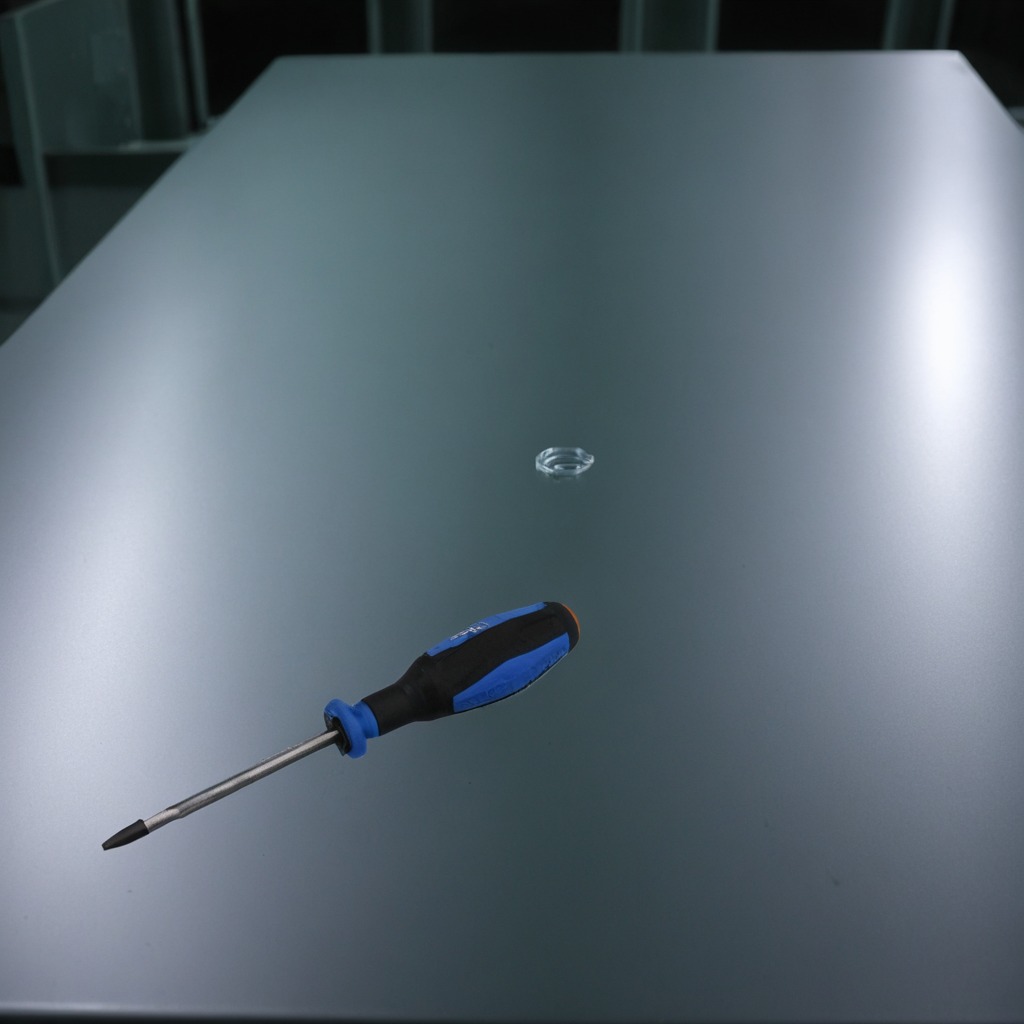
A screwdriver is lying on a clean empty table in a railway signal maintenance room lit by harsh overhead fluorescents.